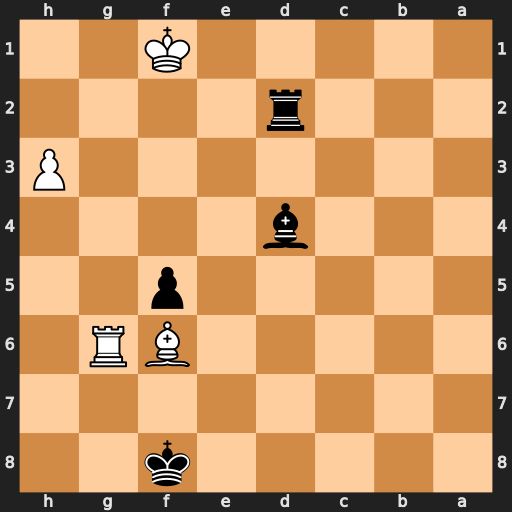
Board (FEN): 5k2/8/5BR1/5p2/3b4/7P/3r4/5K2
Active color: b
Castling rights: -
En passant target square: -
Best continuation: Kf7 Bxd4 Kxg6